Question: With most Delphi and C++ Builder projects, including component packages, you can add a 64-bit Windows target by right-clicking on the Target Platforms item in the Project Manager and selecting Add Platform, then choosing '64-bit Windows' in the resulting dialog.
Recently while installing components in a new installation of RAD Studio XE4, I've been unable to do this for some components. For example:

This specific example is <URL>, but it's happened for other component packages as well - but not all. Some have the target available, and for those I can build the package and create a 64-bit VCL forms application that uses the component fine.
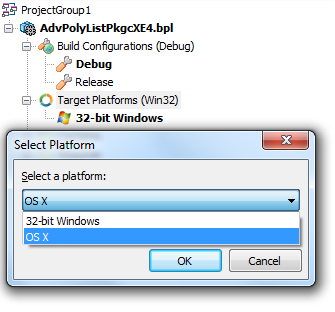
Answer: In C++ Builder XE6, released a few days ago (mid-April 2014), you can now <URL>.
---
Old answer (valid for C++ Builder XE3, 4 and 5):
64-bit compilation is a <URL>
For Delphi, you can target Win32, Win64, OSX and (I think) iOS for packages.
For C++, you can only target Win32 and OSX, even if you have the 64-bit compiler installed. This is documented for XE3, and is apparently not fixed in XE4 either.
There was no QC report for this, so <URL>. Please feel free to vote for it. My rationale for its importance is that packages are an important part of the Delphi / VCL ecosystem, especially for components. While you can use Delphi-created 64-bit packages in your 64-bit C++ project, this means For us, this will require rewriting our components in Delphi, or waiting until the compiler supports it.